Question: I seem to have a weird situation. Description of problem below.
In my web application, I have three tabs where the user can enter and view information. The main tabs include : List, Time Preference, and Search Results. In the Time Preference tab are a series of drop down select options that the user can select from (maybe about 30 or more dropDown boxes), the options themselves are generated from a php script.

Portion of the script I'm using to generate the options.
'''
<?php
// Create options for hour
for($i = 1; $i < 13; $i++)
$hourOptions.="<OPTION VALUE="$i">".$i.'</option>';
?>
'''
I have a GENERATE button at the bottom of the Time Preference tab which $.post all of my data from my List and Time Preference drop down boxes with the help of jQuery imported from a separate JS file. Only problem is, is that my drop down boxes reset when I go back to the previous tab. It will generate just fine, and my List is still retained, however all of my dropdown boxes reset.
This is how I am retrieving the selected data in my JS file. The convert is what I use to convert to a 24hr time, so that can be ignored. There are also about 10-15 of these lines allowing for different schedules, and so they all get posted to a PHP file, using $.post. I've tested using ALERT, and spitting out the time. Before the $.post I am able to retrieve it just fine, however, after the $.post it's blank. Any hint/tip would be certainly be helpful. Whether it be a way to set the selected option to it's original state after the post, or just prevent it from occurring in the first place.
'''
MWFStart = convertTime($('#MWFStartHour').val(),$('#MWFStartMinute').val(),$('#MWFStartMeridian').val());
'''
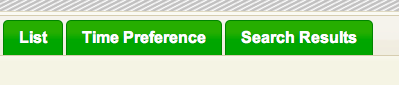
Answer: In your
'''
$("#whatever").click(function(){
'''
add an "e", so:
'''
$("#whatever").click(function(e){
'''
then use the preventDefault() method to stop the default action the submission.
'''
$("#whatever").click(function(e){
e.preventDefault();
'''
See if that gives you any help.